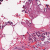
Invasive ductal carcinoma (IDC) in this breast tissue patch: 0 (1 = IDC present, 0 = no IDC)